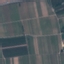
Label: PermanentCrop